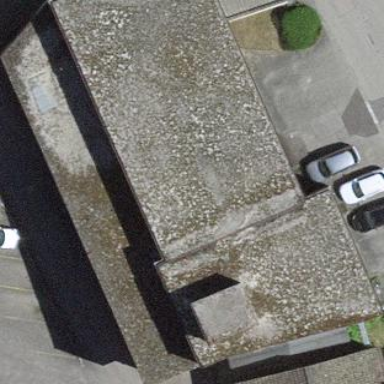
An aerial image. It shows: Industrial building.